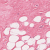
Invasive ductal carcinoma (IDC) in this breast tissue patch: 0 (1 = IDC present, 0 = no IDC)